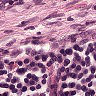
Metastatic tissue present: no